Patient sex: M
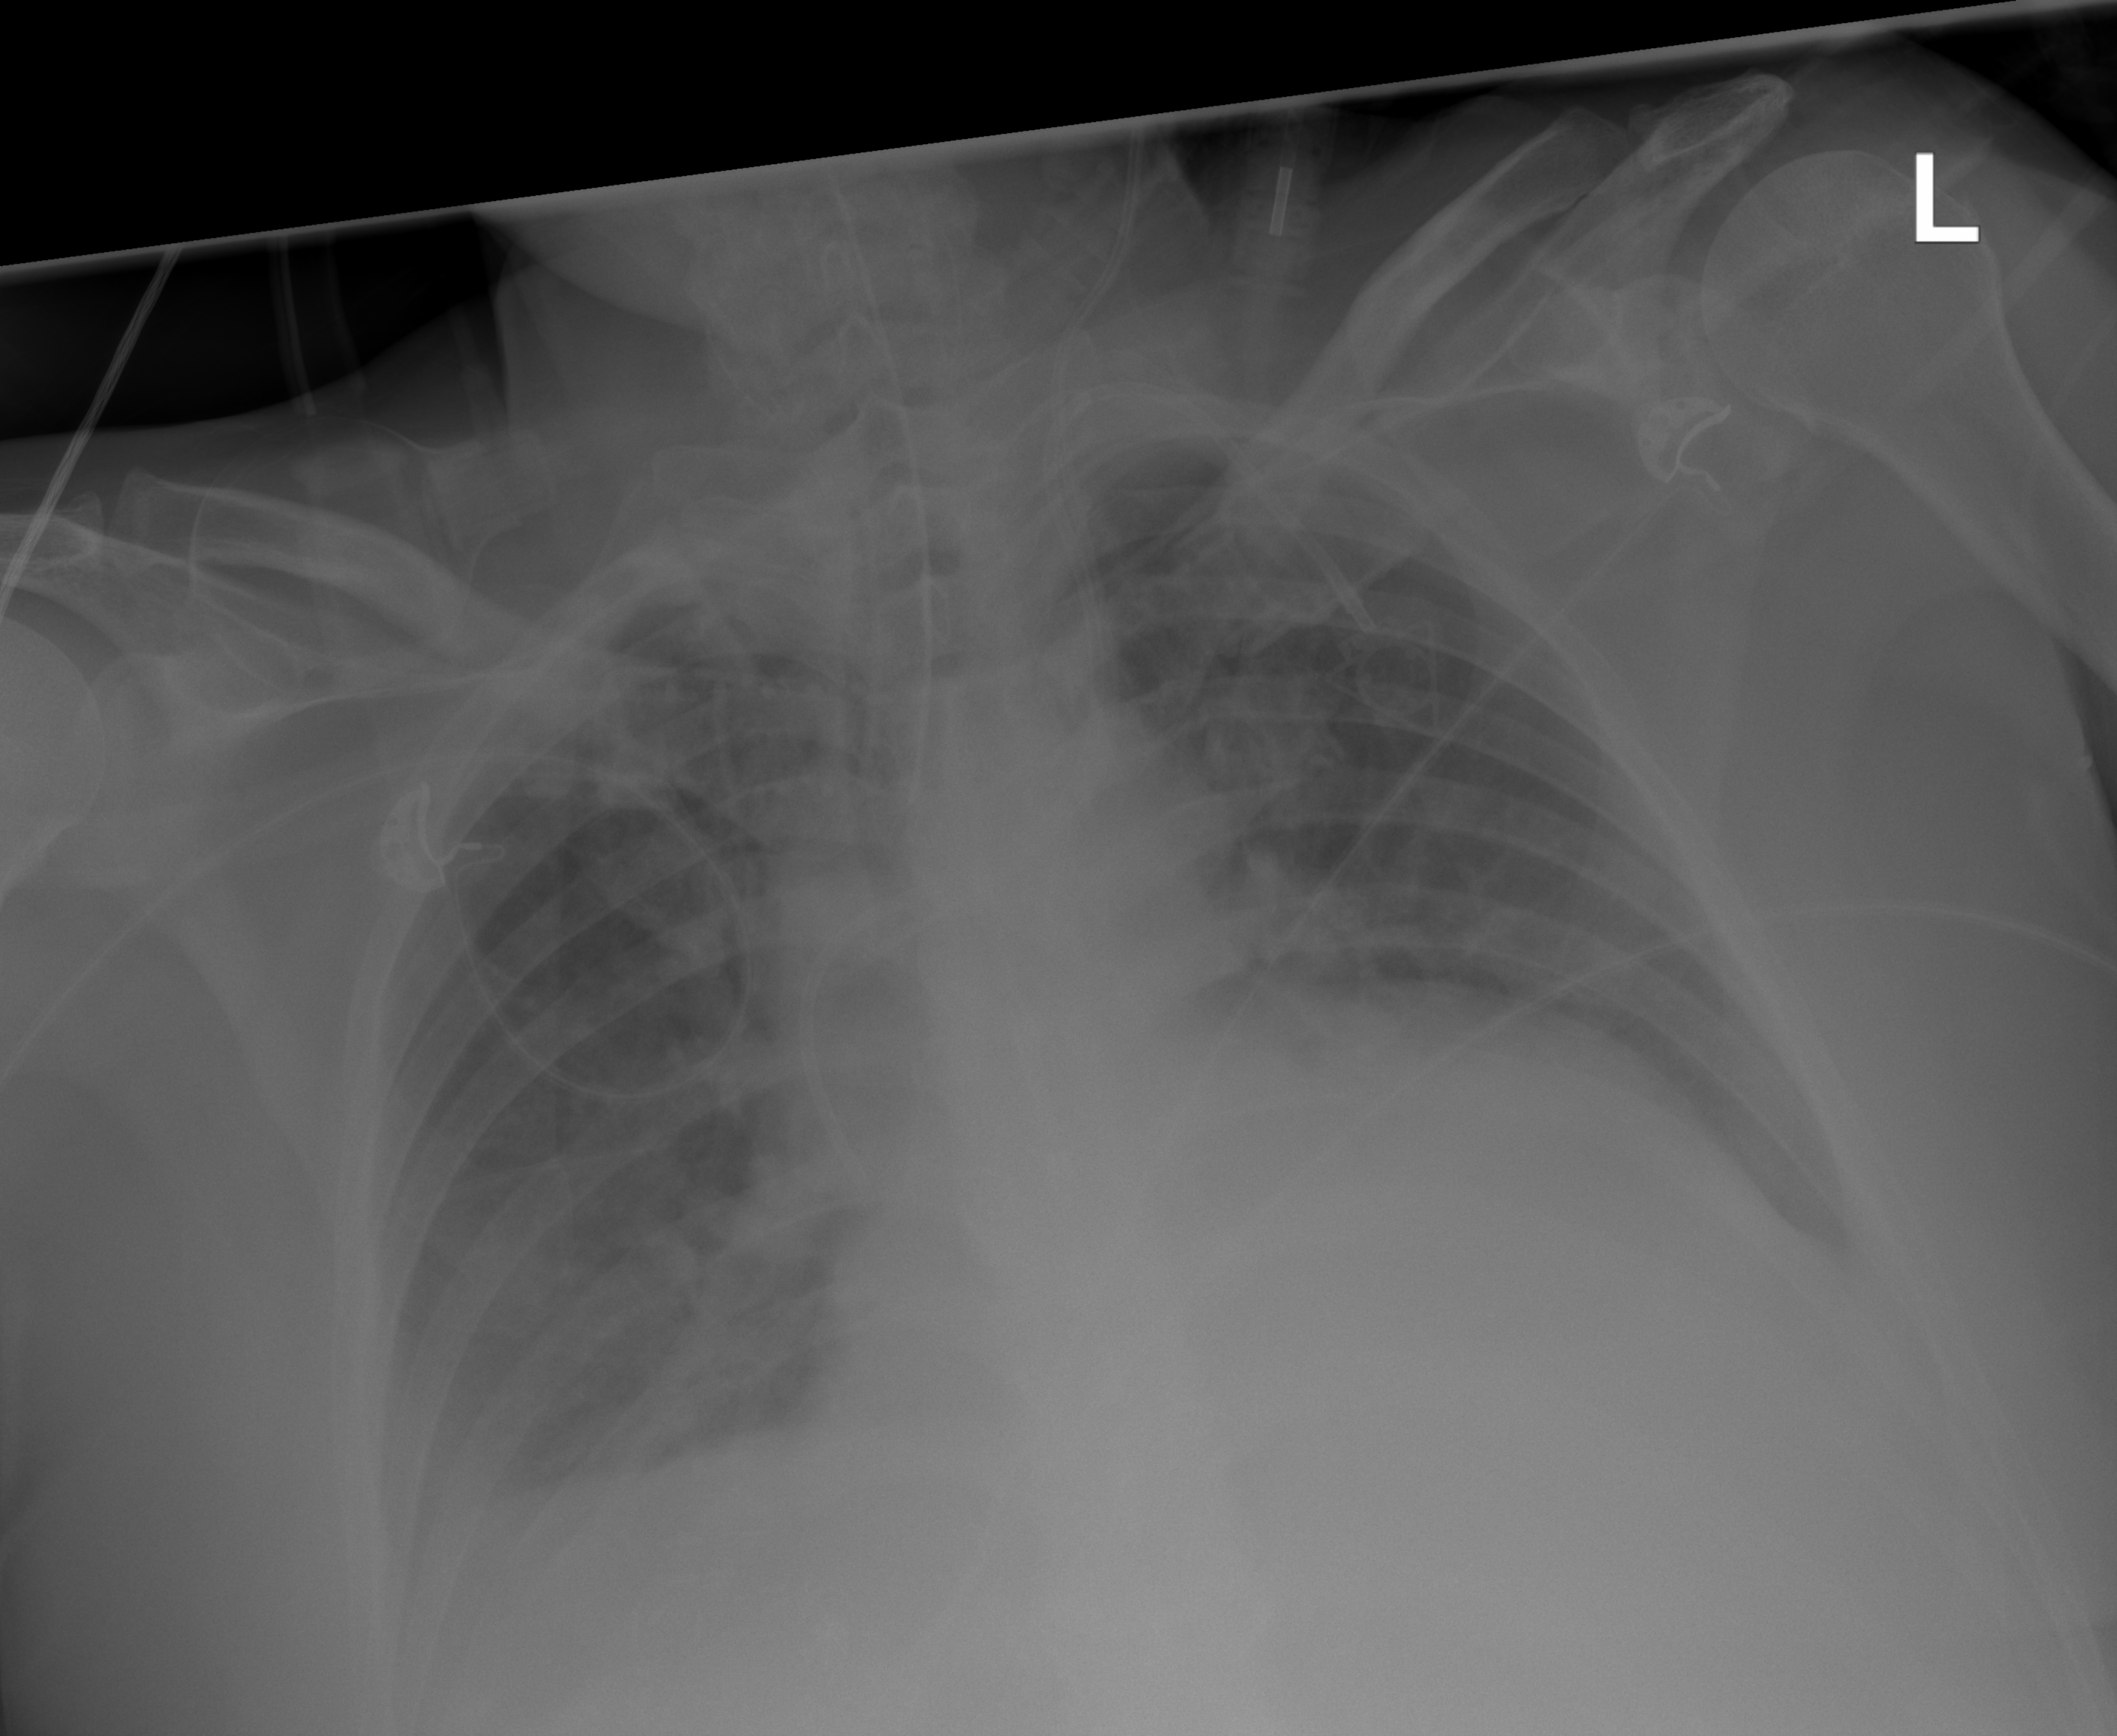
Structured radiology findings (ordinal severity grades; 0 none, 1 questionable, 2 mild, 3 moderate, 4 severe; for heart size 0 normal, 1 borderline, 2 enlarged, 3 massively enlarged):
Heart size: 2
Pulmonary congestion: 2
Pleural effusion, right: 2
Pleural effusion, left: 1
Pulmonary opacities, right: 2
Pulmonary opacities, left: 0
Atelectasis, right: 2
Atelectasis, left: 2